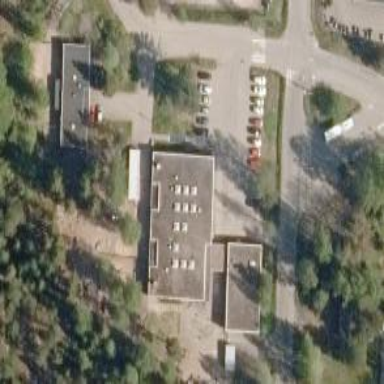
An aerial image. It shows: School building.